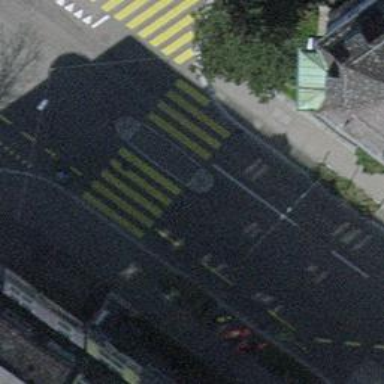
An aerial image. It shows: Uncontrolled zebra crossing with pedestrian island.